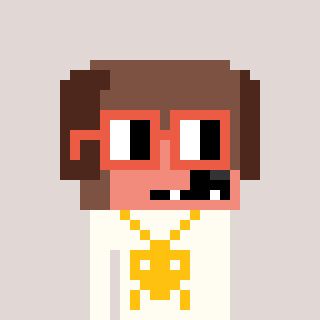
a pixel art character with square orange glasses, a dog-shaped head and a grayscale-colored body on a warm background